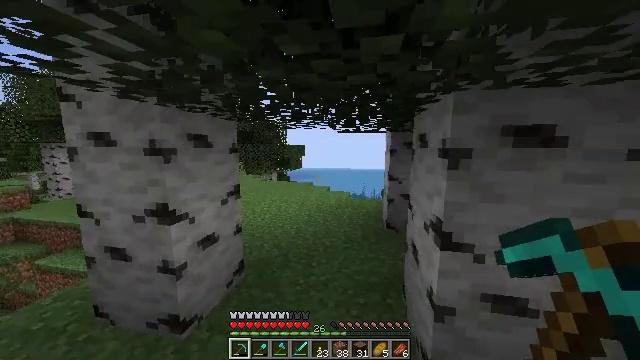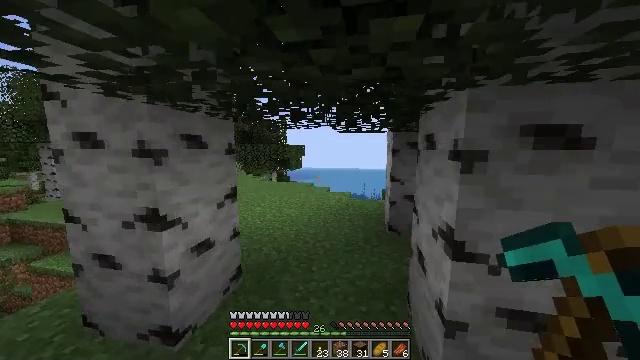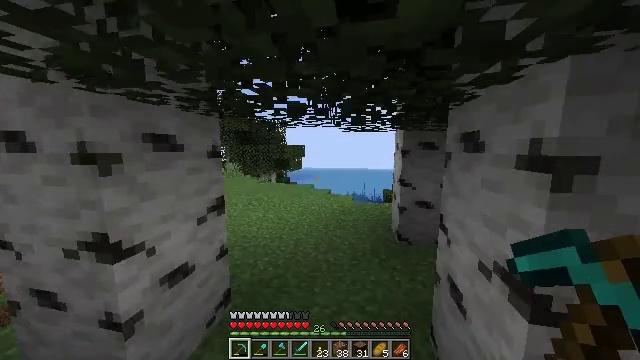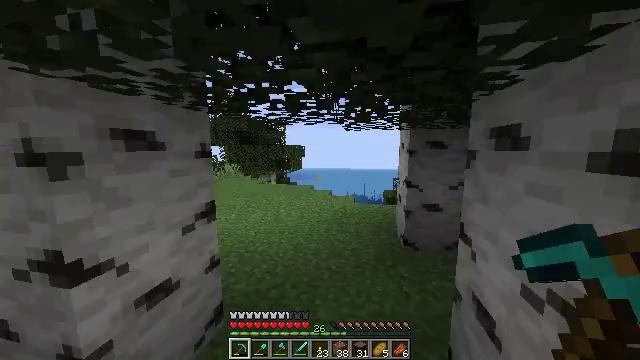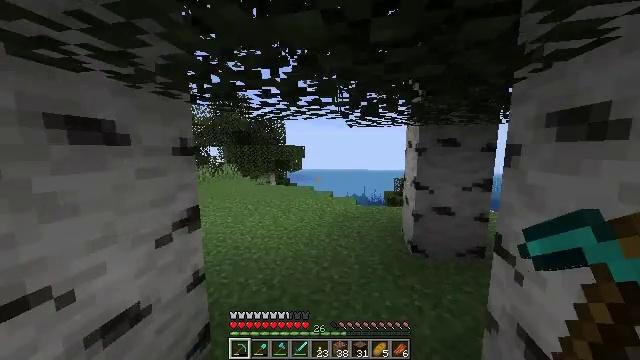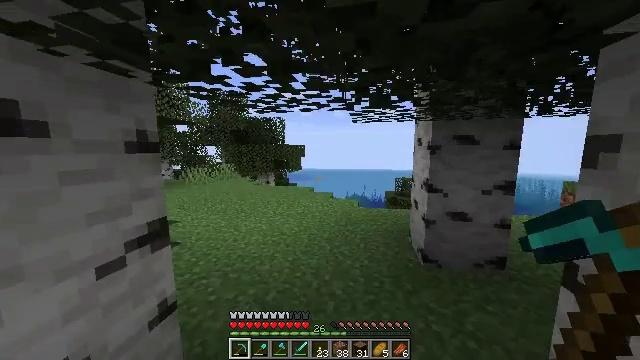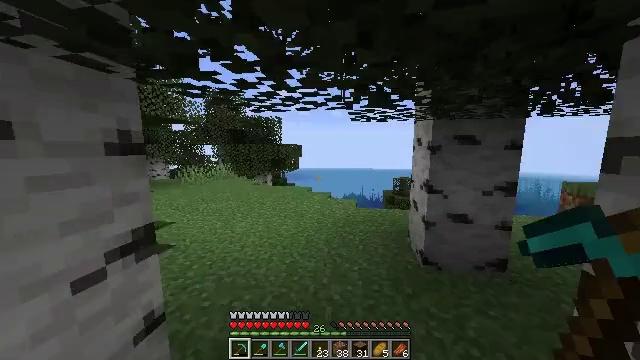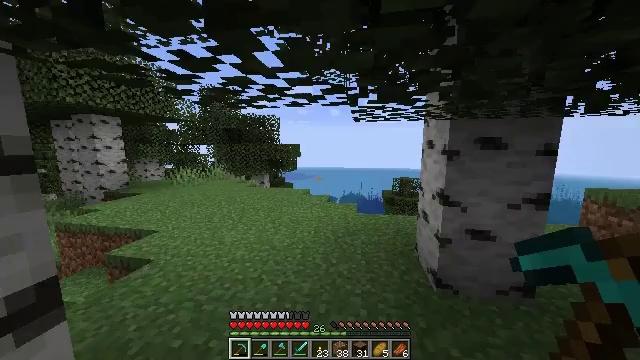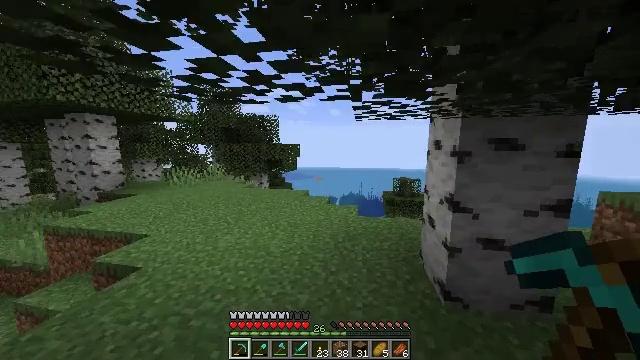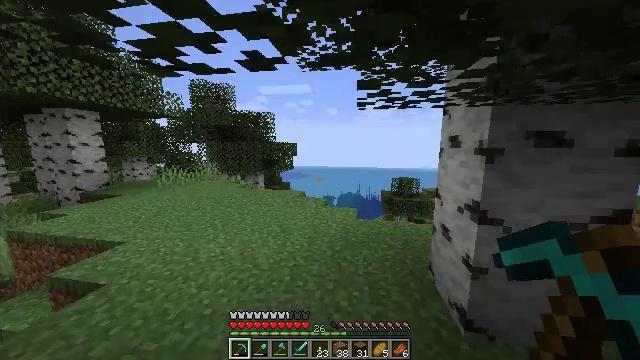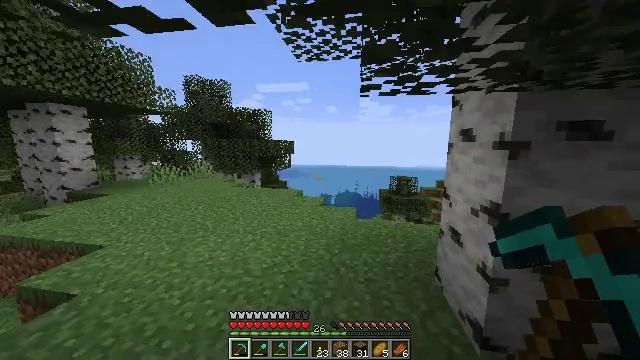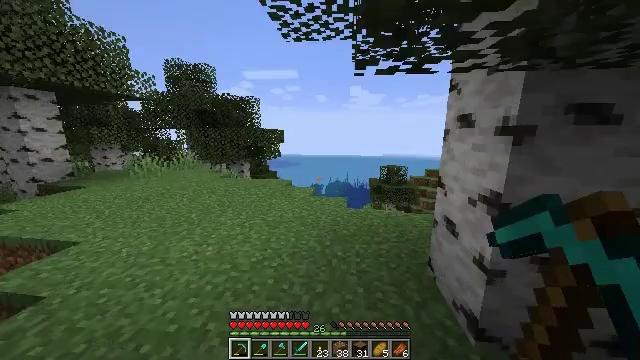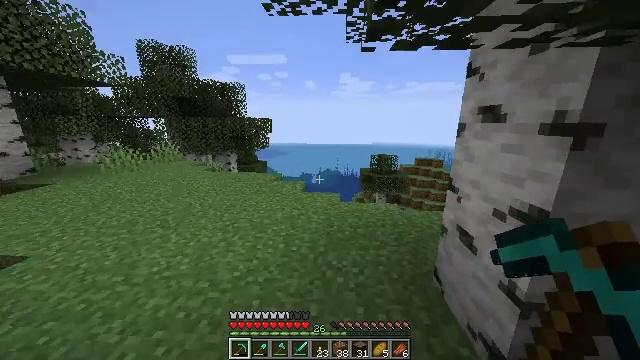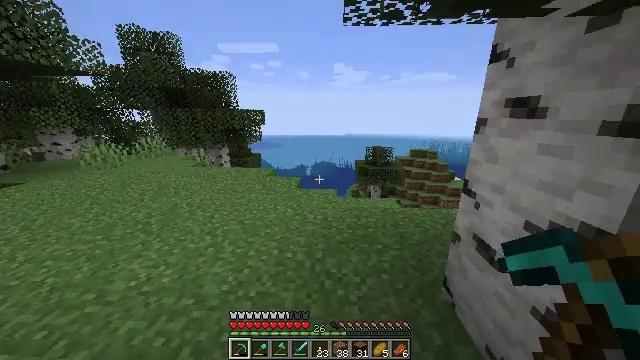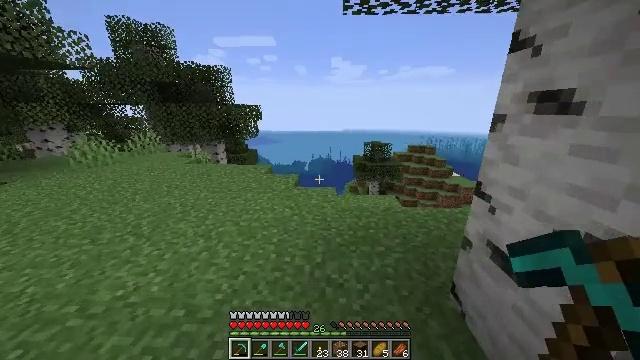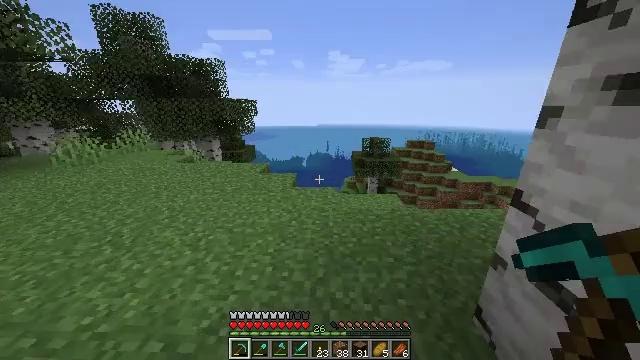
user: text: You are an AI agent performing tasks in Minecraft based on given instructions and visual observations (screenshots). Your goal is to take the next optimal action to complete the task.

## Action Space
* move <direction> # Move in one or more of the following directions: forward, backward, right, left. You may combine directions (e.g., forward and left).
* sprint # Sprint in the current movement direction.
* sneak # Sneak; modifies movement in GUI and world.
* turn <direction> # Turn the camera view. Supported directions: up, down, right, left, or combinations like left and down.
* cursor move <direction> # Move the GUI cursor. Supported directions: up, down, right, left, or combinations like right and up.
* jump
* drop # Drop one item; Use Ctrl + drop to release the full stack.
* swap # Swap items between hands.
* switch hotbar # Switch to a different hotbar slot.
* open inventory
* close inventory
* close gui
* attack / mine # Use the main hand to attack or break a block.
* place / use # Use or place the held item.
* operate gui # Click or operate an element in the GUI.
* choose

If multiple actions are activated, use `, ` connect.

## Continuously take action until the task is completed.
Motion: motion action
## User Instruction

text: Harvest sugar cane from the plant.
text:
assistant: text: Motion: move forward, sprint
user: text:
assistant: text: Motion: move forward, sprint
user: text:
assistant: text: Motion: move forward, sprint
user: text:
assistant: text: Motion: move forward, sprint
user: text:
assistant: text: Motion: move forward, sprint
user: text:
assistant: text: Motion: move forward, sprint
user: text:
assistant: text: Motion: move forward, sprint
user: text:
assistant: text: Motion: move forward, sprint
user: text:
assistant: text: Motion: move forward, sprint
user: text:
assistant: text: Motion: move forward, sprint
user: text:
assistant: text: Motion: move forward, sprint, turn right and down
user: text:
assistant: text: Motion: move forward, sprint, turn right and down
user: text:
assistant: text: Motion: move forward, sprint, turn right and down
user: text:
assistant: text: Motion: move forward, sprint, turn down
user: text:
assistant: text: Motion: move forward, sprint, turn down
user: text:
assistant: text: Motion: move forward and move left, sprint
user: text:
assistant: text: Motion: move forward and move left, sprint, turn down
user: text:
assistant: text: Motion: move forward and move left, sprint, turn down
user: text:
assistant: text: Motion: move forward and move left, sprint
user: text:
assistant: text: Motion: move forward and move left, sprint, turn down
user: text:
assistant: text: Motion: move forward and move left, sprint
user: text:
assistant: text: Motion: move forward and move left, sprint, turn down
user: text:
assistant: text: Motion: move forward, sprint, turn right and down
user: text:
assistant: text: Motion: move forward, sprint, turn right and down
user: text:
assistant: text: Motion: move forward, sprint, turn right and down
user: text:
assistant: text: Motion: move forward, sprint, turn right and down
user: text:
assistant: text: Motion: move forward, sprint, turn down
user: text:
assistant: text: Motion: move forward, sprint, turn down
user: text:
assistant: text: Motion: move forward, sprint, turn down
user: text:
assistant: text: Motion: move forward, sprint, turn down